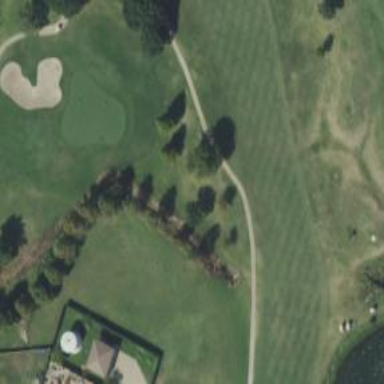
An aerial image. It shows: Service road used as golf cart path.